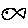
Label: fish